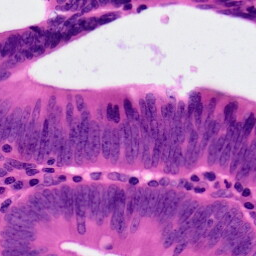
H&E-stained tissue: Colon